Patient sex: F
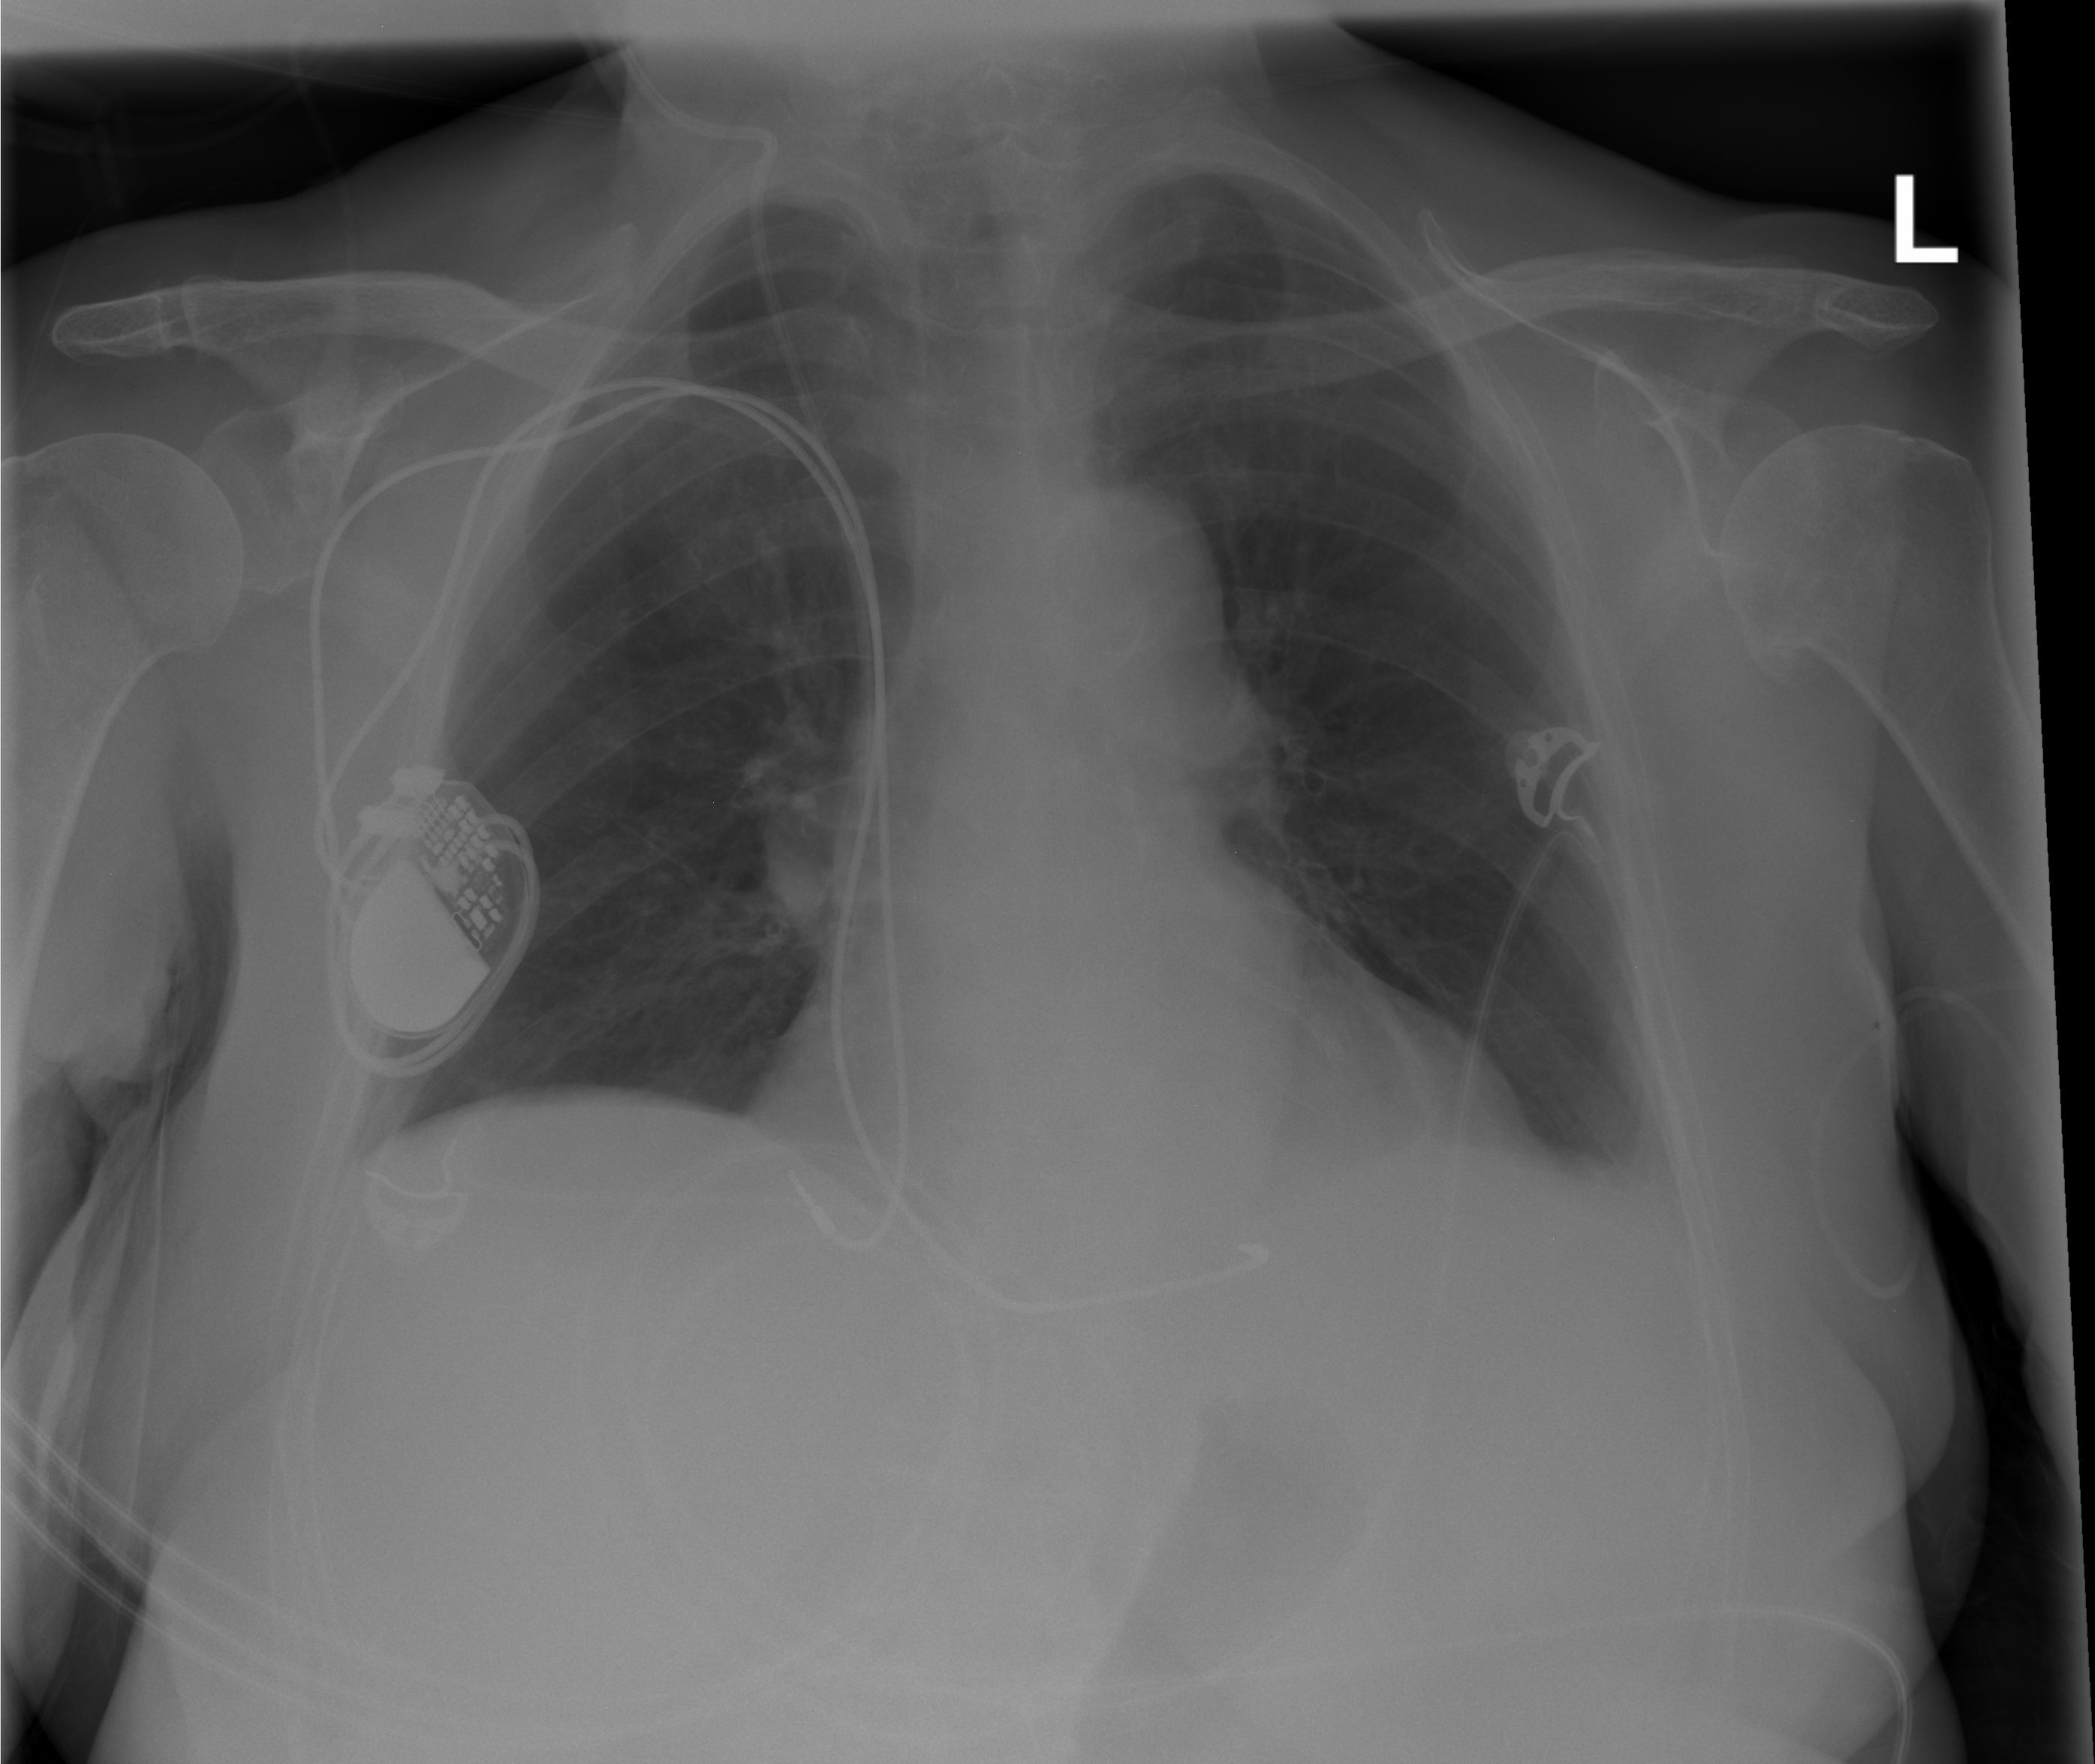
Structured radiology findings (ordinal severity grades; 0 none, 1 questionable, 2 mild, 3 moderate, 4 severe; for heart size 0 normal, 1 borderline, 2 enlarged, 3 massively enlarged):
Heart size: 0
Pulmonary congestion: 0
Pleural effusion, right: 1
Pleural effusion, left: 1
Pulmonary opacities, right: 0
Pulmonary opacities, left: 0
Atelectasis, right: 1
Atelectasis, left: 1